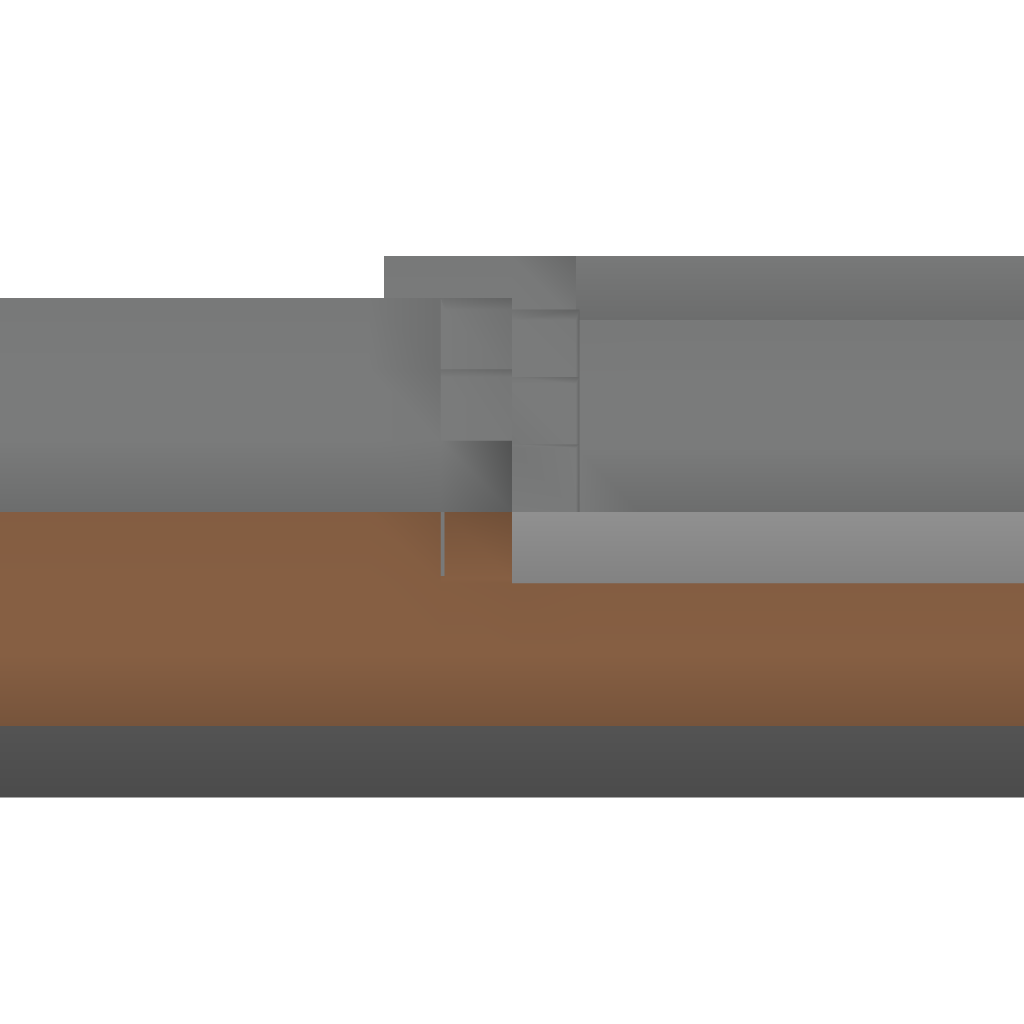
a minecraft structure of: Door with security